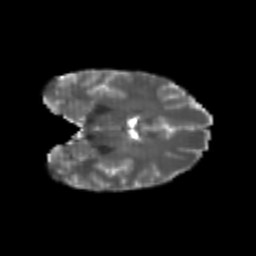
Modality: T2w
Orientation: coronal
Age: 25
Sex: female
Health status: healthy
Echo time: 0.074 s